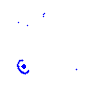
Particle: proton